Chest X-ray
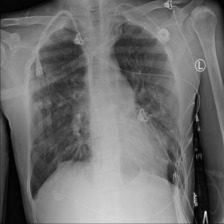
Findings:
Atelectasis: positive
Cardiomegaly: negative
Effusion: negative
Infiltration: positive
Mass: negative
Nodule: negative
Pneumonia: negative
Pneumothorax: negative
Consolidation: negative
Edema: negative
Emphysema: negative
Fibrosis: negative
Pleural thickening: negative
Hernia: negative